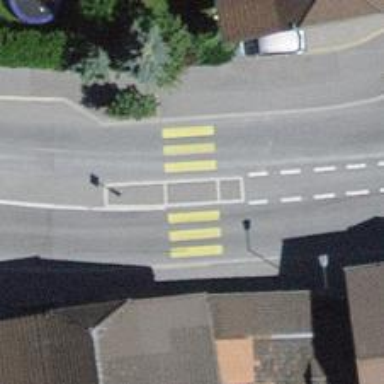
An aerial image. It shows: Marked zebra crossing with island in the middle.